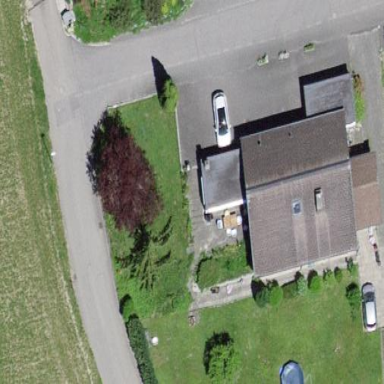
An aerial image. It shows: Residential building.